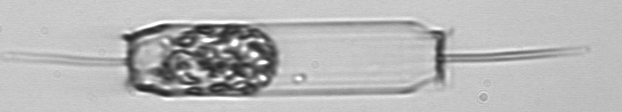
Label: Ditylum_brightwellii